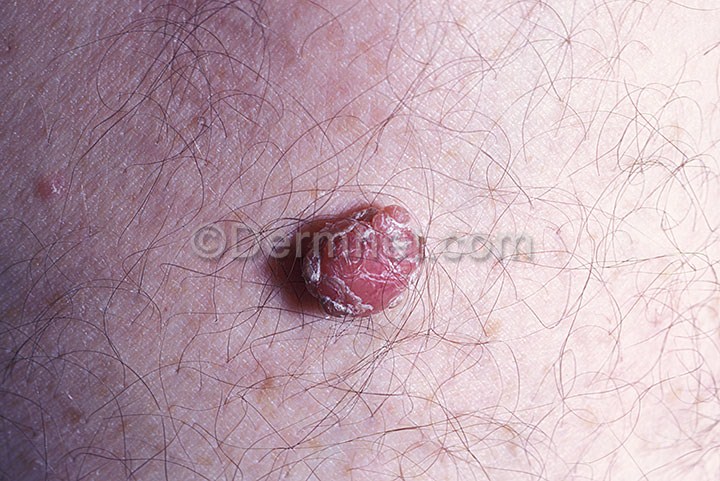
Disease: Warts Molluscum and other Viral Infections